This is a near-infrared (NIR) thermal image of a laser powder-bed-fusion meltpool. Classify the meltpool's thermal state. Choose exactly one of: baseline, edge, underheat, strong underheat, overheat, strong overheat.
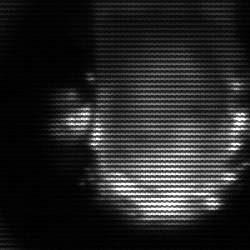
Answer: baseline